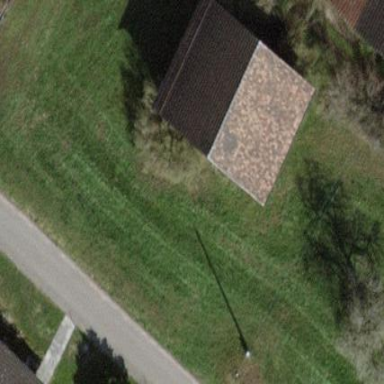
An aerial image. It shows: Garage building.